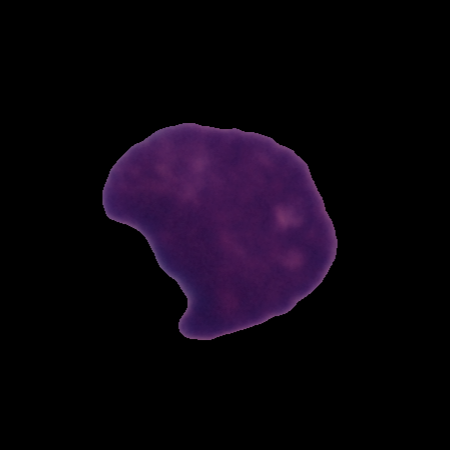
Label: healthy